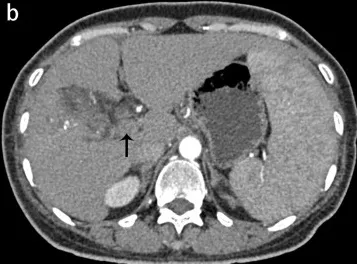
Presentation of two downstaged patients with HCC. (B) After 4.5 months of the combination therapy, contrast-enhanced CT exhibited shrunken tumor size and necrotic tumor tissues in the portal vein without enhancement (black arrow).
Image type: radiology (ct)